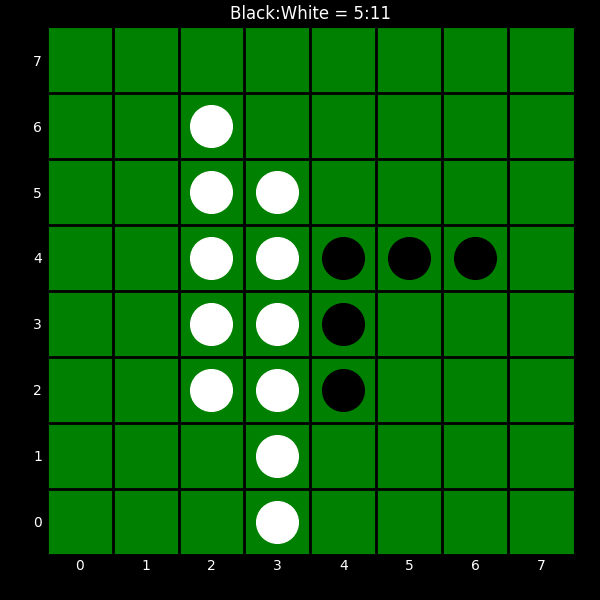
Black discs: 5
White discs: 11